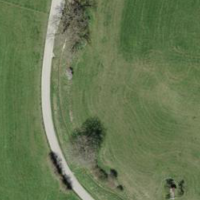
EUNIS habitat code: 52
Species observed at this site:
Allium ursinum